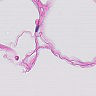
Metastatic tissue present: no